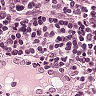
Metastatic tissue present: no